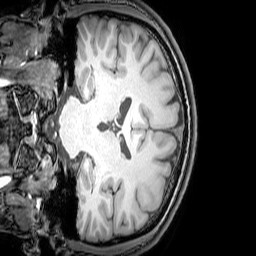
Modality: T1w
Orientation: coronal
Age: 21
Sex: male
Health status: healthy
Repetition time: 0.081 s
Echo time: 0.037 s